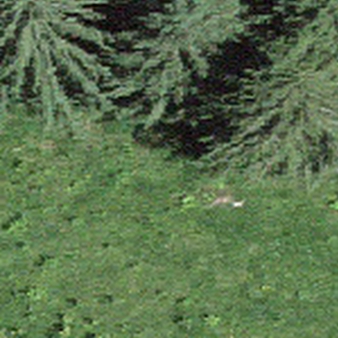
Label: other